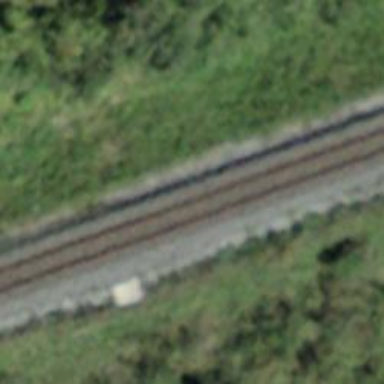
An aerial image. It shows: Narrow-gauge railway with 1 track. The tracks are electrified with contact line.